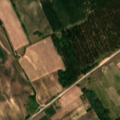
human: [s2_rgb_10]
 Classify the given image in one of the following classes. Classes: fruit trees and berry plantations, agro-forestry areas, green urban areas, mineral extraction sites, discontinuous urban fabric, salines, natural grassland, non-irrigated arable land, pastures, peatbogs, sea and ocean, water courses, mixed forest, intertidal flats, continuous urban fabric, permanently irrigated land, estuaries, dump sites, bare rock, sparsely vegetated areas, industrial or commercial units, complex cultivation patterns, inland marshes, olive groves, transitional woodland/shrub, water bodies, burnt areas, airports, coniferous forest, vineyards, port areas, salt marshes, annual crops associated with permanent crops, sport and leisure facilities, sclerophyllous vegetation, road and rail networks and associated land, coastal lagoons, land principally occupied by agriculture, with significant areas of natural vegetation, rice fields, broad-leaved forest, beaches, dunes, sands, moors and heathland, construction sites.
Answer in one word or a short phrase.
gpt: non-irrigated arable land, fruit trees and berry plantations, complex cultivation patterns, broad-leaved forest, mixed forest, transitional woodland/shrub